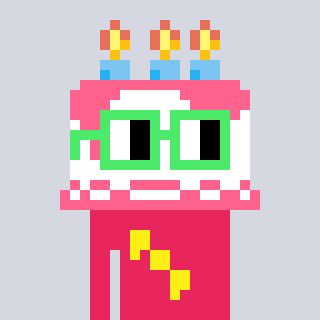
a pixel art character with square light green glasses, a cake-shaped head and a redpinkish-colored body on a cool background